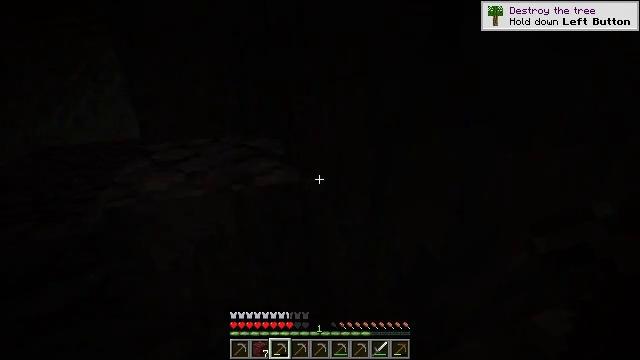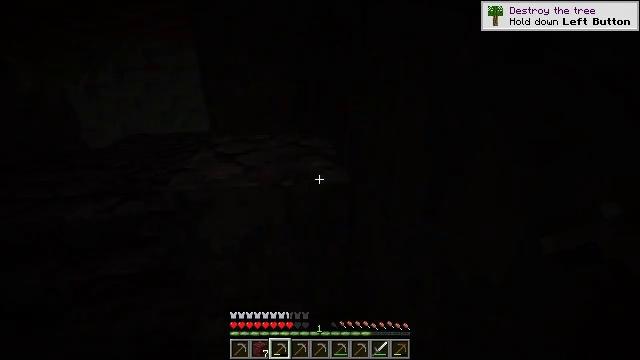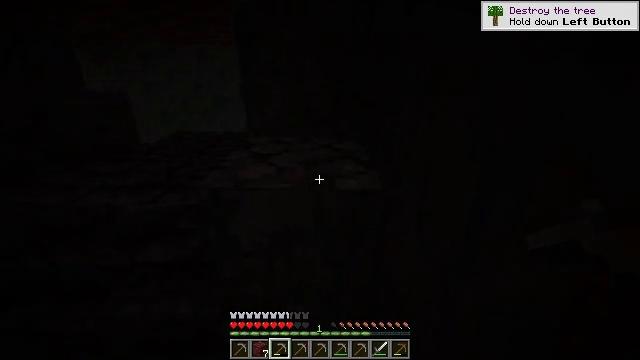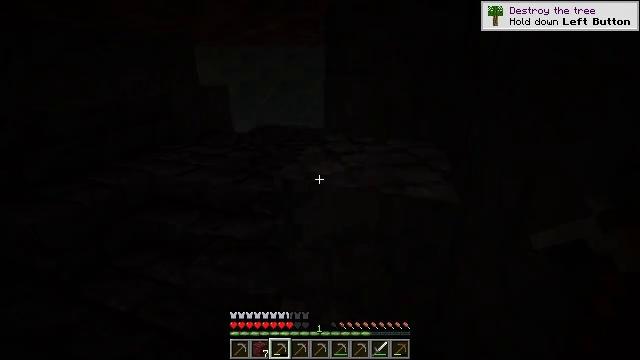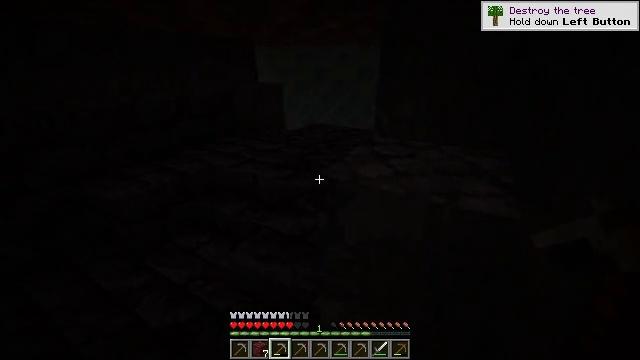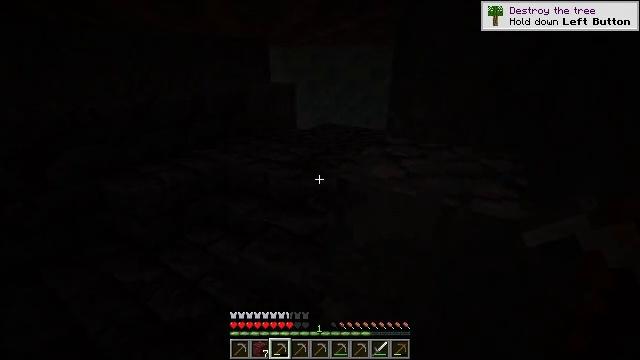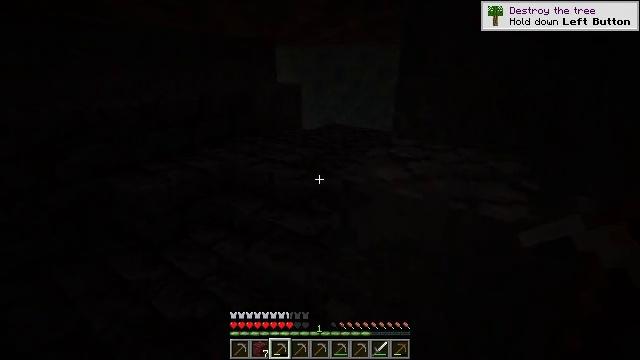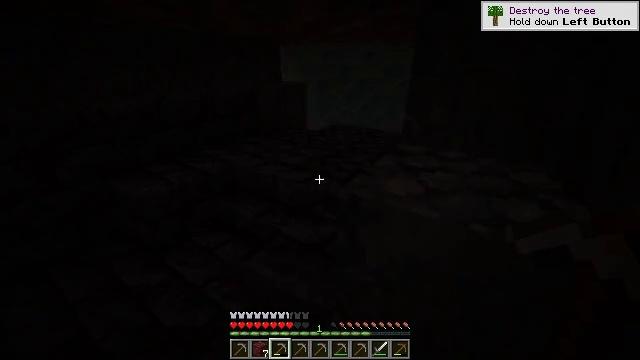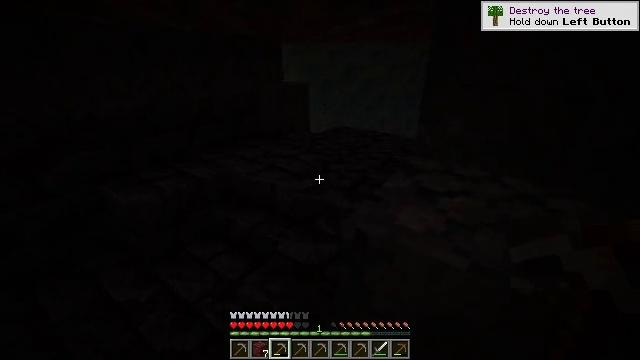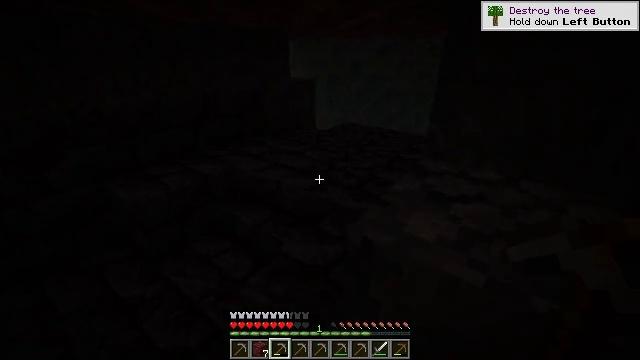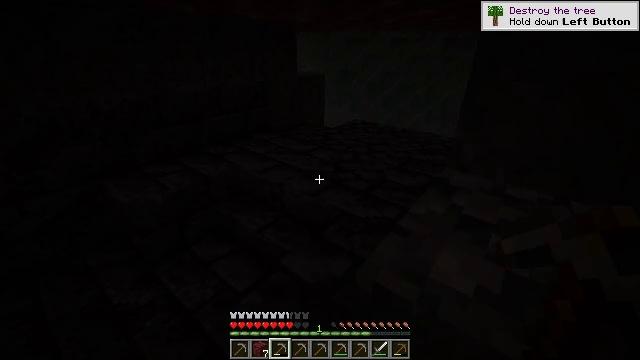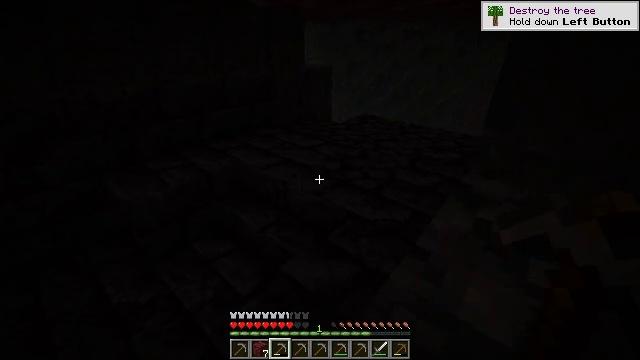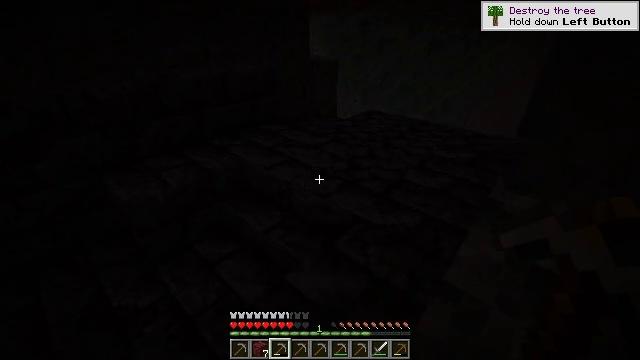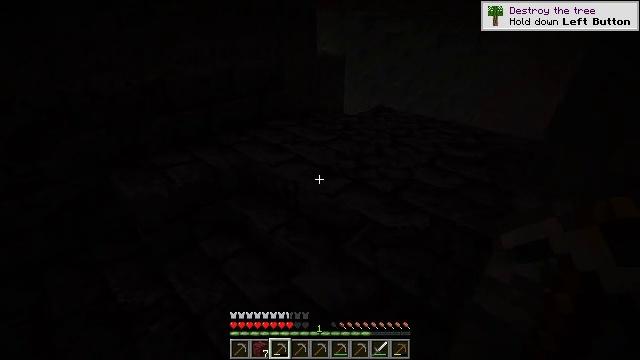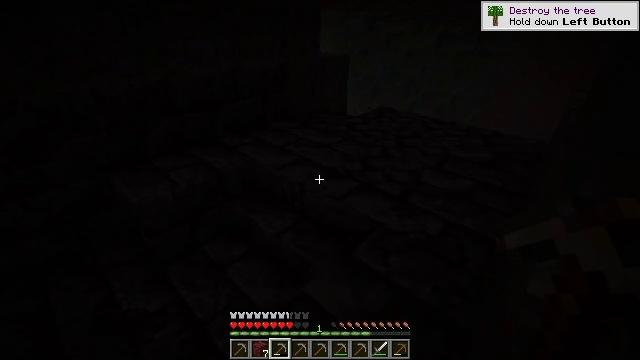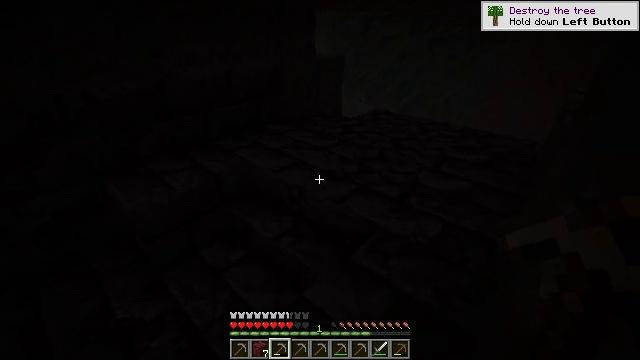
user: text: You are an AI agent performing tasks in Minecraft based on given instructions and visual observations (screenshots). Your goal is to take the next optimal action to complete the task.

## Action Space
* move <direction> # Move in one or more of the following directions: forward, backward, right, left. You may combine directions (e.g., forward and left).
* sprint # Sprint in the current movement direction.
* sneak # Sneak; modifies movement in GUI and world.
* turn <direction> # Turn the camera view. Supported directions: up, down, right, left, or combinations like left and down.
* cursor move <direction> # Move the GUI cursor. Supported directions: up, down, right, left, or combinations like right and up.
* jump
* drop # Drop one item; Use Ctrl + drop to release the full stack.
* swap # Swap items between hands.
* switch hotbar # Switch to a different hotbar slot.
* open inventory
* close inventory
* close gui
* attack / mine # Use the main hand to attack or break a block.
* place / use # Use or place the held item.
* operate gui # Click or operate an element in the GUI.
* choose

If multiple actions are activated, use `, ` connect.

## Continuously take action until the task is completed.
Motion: motion action
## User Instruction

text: Gather cracked polished blackstone bricks for building.
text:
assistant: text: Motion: turn left
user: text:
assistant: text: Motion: turn left
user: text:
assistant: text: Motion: turn left
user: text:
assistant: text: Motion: turn left
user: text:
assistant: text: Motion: turn left
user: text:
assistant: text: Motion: move forward, turn left
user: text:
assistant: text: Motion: move forward, turn left
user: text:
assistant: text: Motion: move forward
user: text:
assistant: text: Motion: move forward, turn left
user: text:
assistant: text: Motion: move forward, turn left and down
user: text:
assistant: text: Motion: move forward, turn left and down
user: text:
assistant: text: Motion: move forward, turn down
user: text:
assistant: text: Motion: turn left and down
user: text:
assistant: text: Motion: no_op
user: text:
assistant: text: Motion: turn right
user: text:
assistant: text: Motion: turn right and up
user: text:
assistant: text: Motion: turn right and up
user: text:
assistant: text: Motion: turn right and up
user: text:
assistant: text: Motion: turn right
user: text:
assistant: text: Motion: turn right
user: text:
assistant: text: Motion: turn right
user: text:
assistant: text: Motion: turn right
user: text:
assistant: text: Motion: turn right and down
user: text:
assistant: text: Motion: turn right and down
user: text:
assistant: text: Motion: turn right and down
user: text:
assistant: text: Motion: turn right and down
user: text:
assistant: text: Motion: turn right and down
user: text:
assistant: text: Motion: turn right and down
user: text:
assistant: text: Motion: turn right and down
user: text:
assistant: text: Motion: turn right